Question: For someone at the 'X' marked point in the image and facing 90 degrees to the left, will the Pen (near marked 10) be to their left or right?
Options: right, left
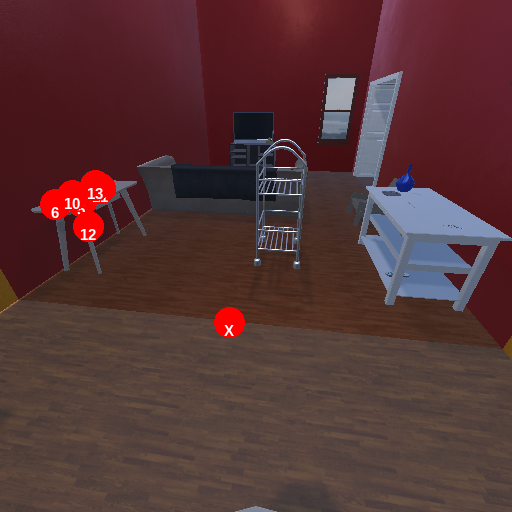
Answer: right